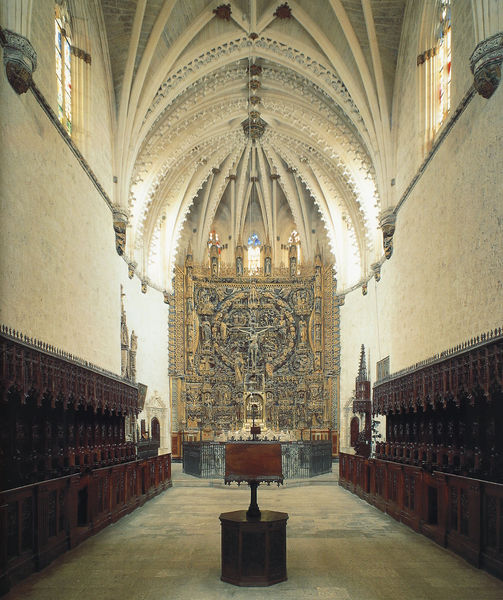
Titel: Klosterkirche in Miraflores
Künstler: Hans aus Köln
Standort: Burgos, Kartause von Miraflores (EU - E)
Schlagwörter: dunkel, weiß, fenster, hell, holz, raum, gitter, kirche, gold, decke, innen, gotik, sitze, leer, gestühl, wände, gewölbe, kreuz, kreuzung, altar, hochaltar, schnitzerei, glasfenster, gotisch, kreuzgrat, spitzbogen, christus, jesus, altarraum, kirchenraum, chor, kapelle, kruzifix, lesepult, heilige, schrein, absperrung, sitzreihen, taufbecken, strebepfeiler, kirchenfenster, chorgestühl, flasfenster, lesepulz, chorreihen